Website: home-depot
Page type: order-tracking
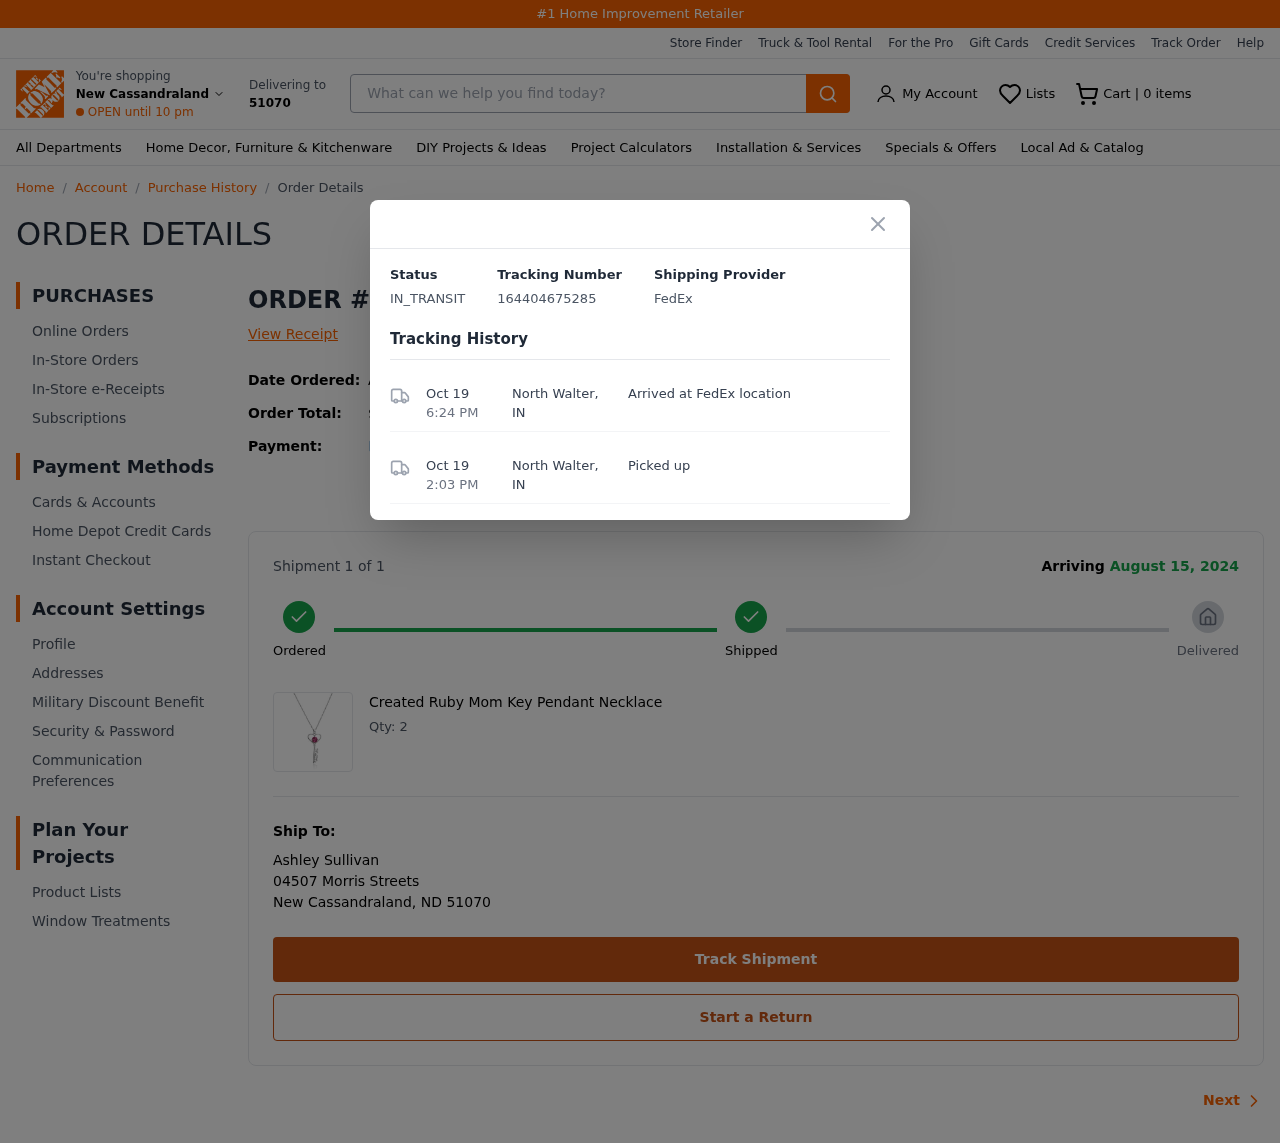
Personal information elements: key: PII_CARD_LAST4
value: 2583
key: PII_CITY
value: New Cassandraland
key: PII_CITY_STATE_ZIP
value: New Cassandraland, ND 51070
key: PII_FULLNAME
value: Ashley Sullivan
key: PII_POSTCODE
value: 51070
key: PII_STREET
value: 04507 Morris Streets
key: PII_CITY_STATE2
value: North Walter, IN
Product elements: key: PRODUCT1_NAME
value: Created Ruby Mom Key Pendant Necklace
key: PRODUCT1_QUANTITY
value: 2
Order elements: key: ORDER_NUM_ITEMS
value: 0
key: ORDER_ID
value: #AR229786059
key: ORDER_DATE
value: August 13, 2024
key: ORDER_TOTAL
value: $104.93
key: ORDER_SUBTOTAL
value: $96.98
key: ORDER_SHIPPING_COST
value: FREE
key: ORDER_TAX
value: $7.95
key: ORDER_NUM_ITEMS
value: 1
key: ORDER_DELIVERY_DATE
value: August 15, 2024
Search elements: key: HEADER_SEARCH
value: What can we help you find today?
Other elements: key: TRACKING_NUMBER
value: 164404675285
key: TRACKING_DATE1
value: Oct 19
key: TRACKING_TIME1
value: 6:24 PM
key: TRACKING_DATE2
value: Oct 19
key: TRACKING_TIME2
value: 2:03 PM